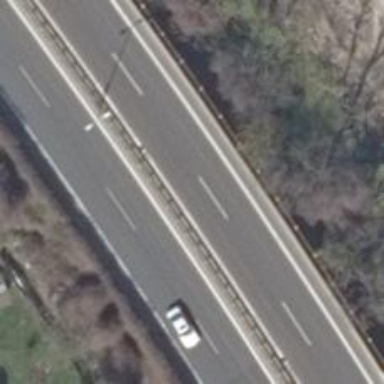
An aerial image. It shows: View of motorway.